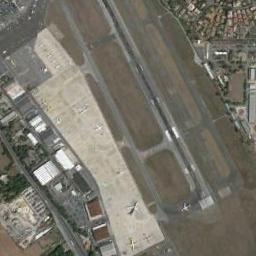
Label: airport